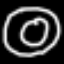
Label: donut